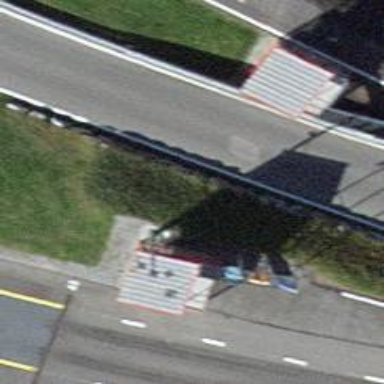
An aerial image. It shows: Raceway for motor sports.